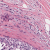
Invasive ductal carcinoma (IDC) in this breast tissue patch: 0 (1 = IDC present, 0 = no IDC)